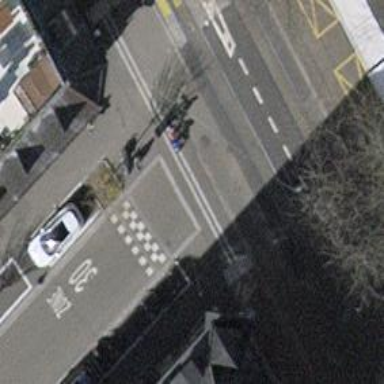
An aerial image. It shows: Unmarked crossing with traffic calming table.